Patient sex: M
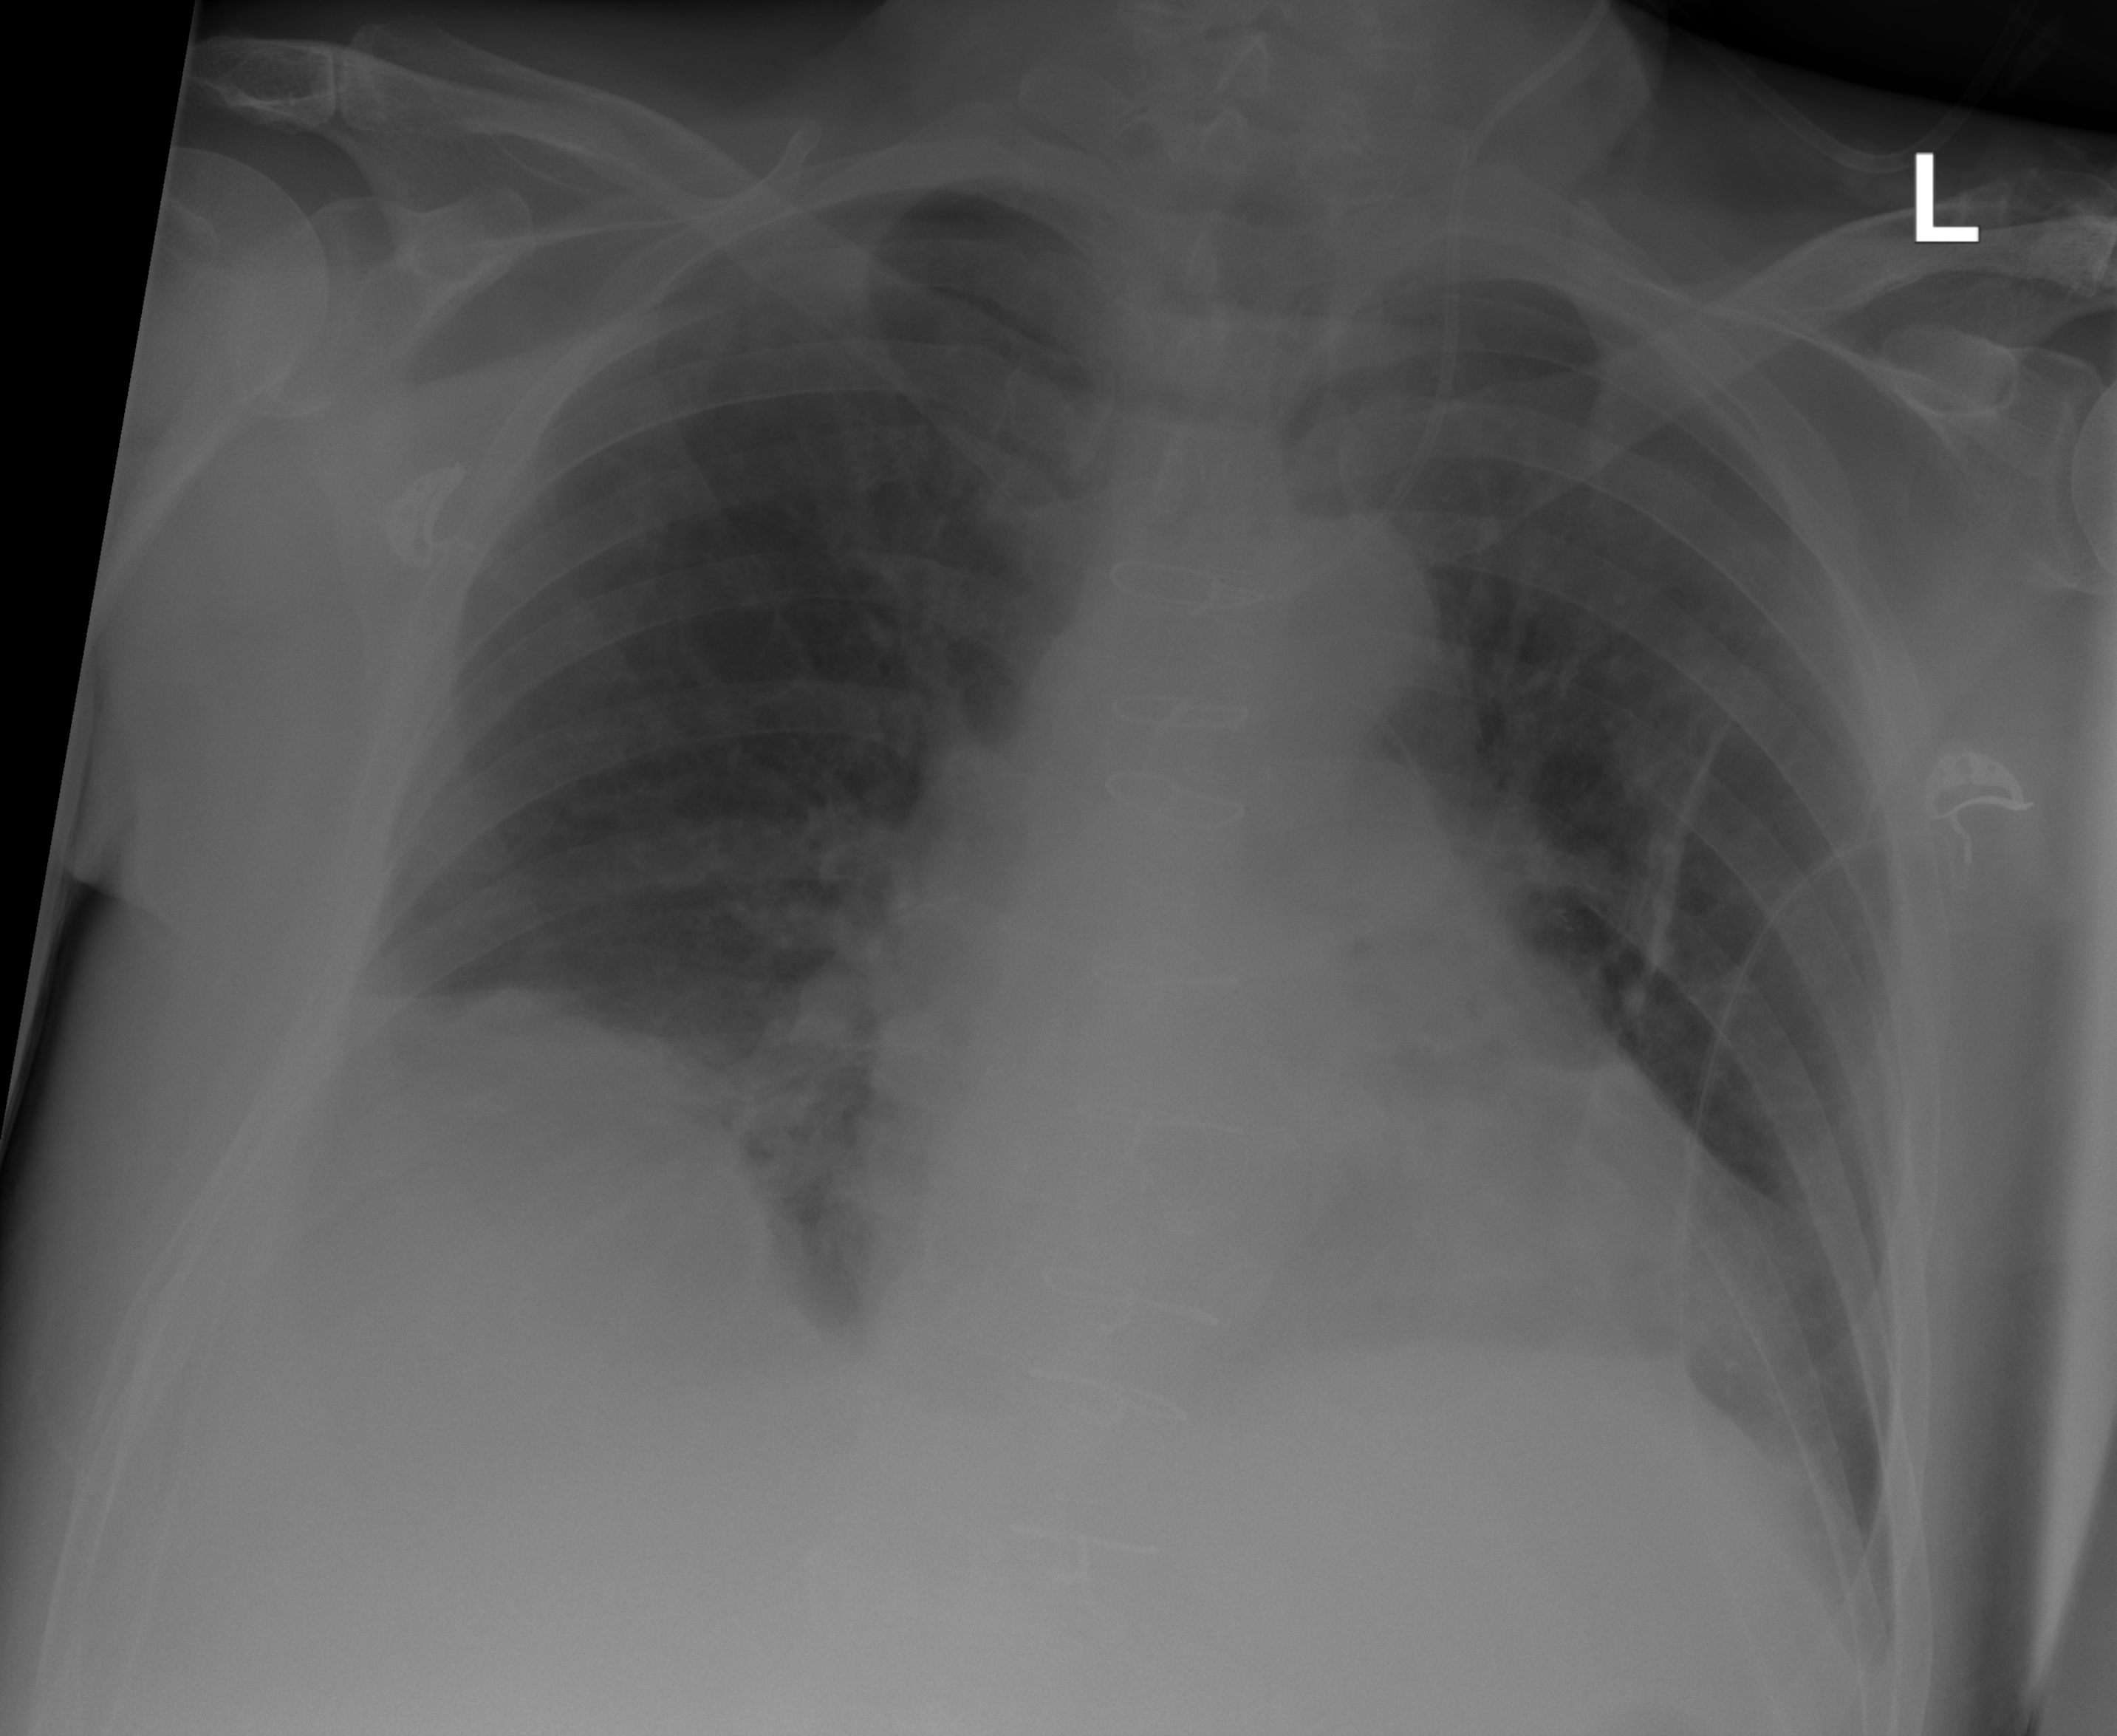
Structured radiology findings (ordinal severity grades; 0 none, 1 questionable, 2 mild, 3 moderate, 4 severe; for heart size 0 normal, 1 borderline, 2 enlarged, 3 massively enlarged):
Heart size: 2
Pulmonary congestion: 0
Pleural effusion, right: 2
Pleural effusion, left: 2
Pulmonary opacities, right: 0
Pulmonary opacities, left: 0
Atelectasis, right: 2
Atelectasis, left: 2